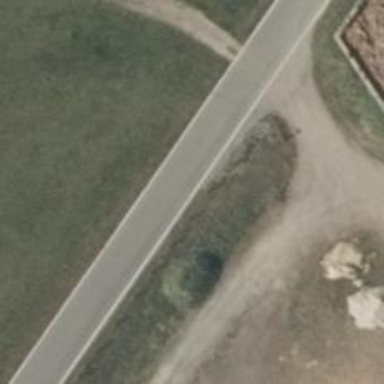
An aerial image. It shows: Unclassified road with asphalt surface.